Aerial crown-view tile of a tropical tree (Barro Colorado Island, Panama), acquired 20240716:
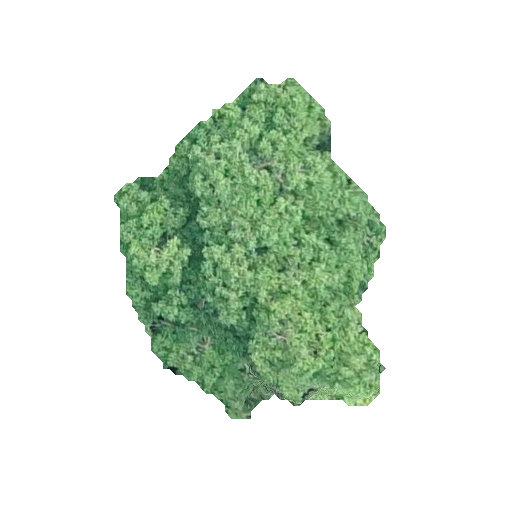
Species: Astronium graveolens
GBIF accepted scientific name: Astronium graveolens
Crown area: 99.633 m²